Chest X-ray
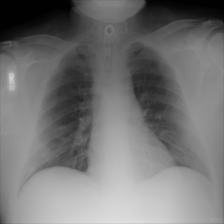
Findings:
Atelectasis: negative
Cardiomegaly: negative
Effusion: negative
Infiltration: negative
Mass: negative
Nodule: negative
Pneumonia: negative
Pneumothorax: negative
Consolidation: negative
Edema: negative
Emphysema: negative
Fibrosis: negative
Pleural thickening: negative
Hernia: negative